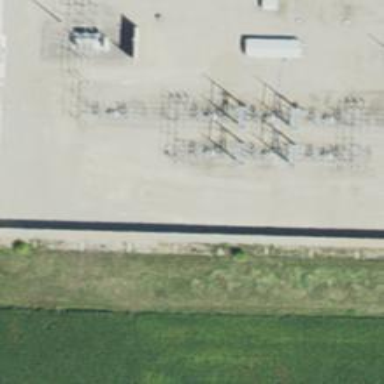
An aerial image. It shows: Switch for power supply.